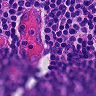
Metastatic tissue present: no